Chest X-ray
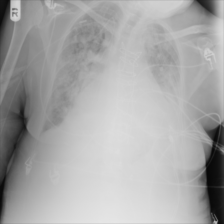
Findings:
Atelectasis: negative
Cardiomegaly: negative
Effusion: positive
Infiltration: positive
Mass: negative
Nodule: positive
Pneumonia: negative
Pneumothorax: negative
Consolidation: negative
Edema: positive
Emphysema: negative
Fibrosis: negative
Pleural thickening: negative
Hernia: negative